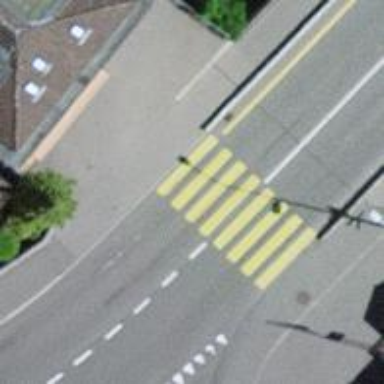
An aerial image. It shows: Marked zebra crossing on the road.